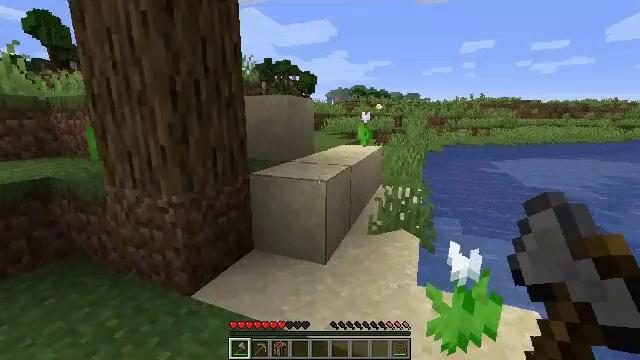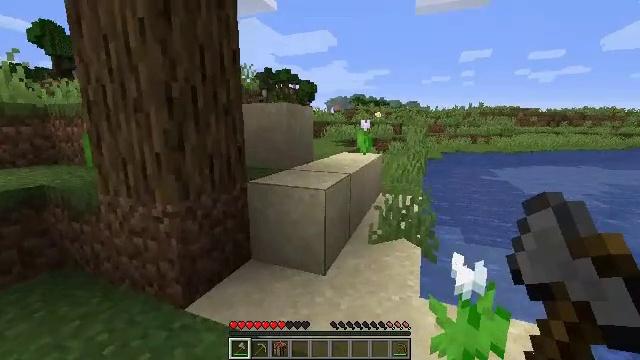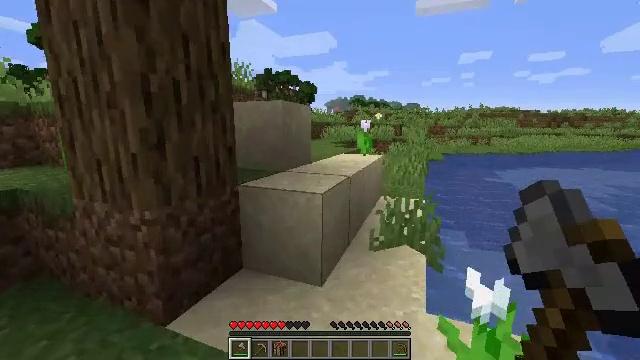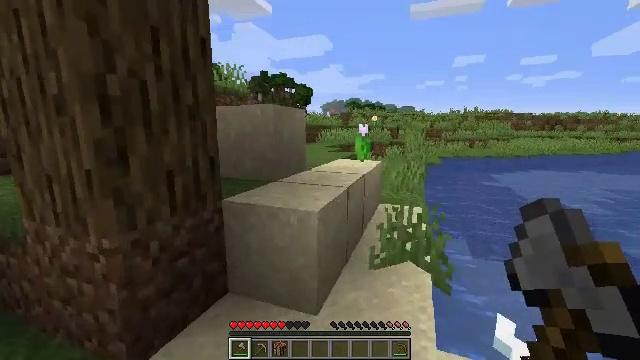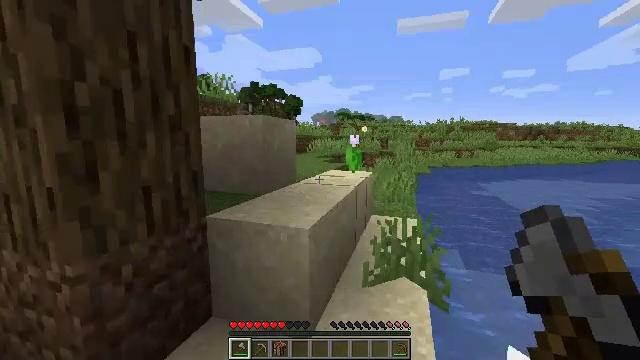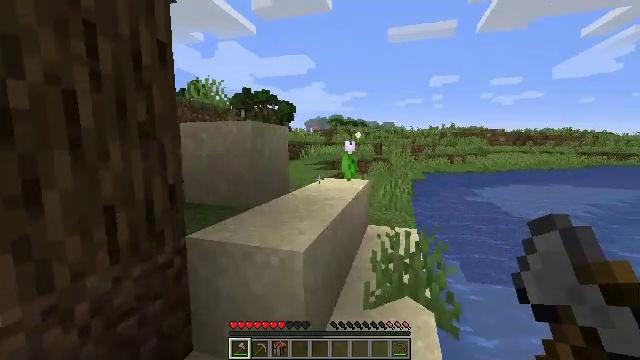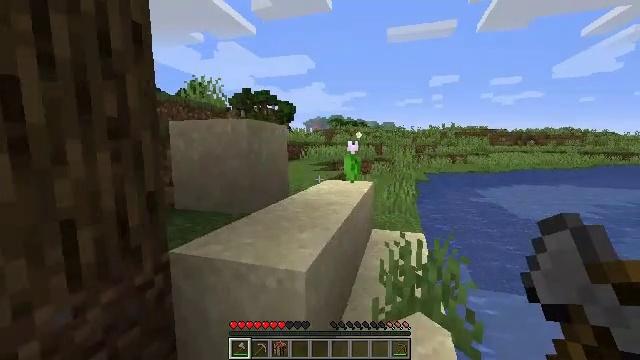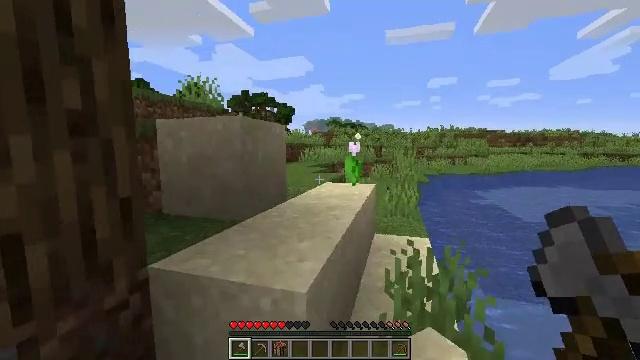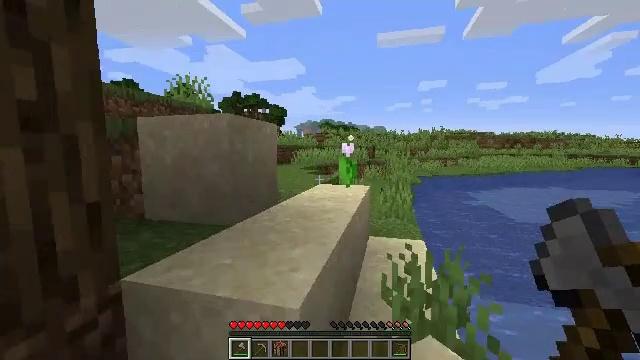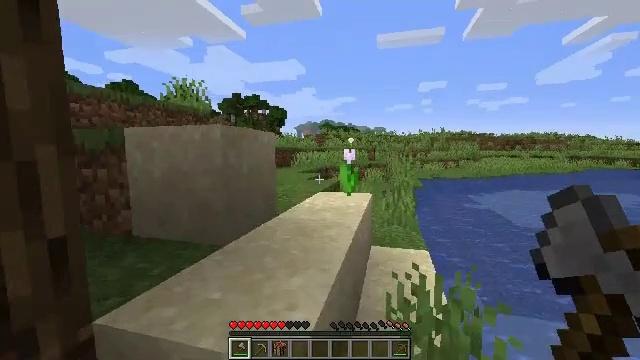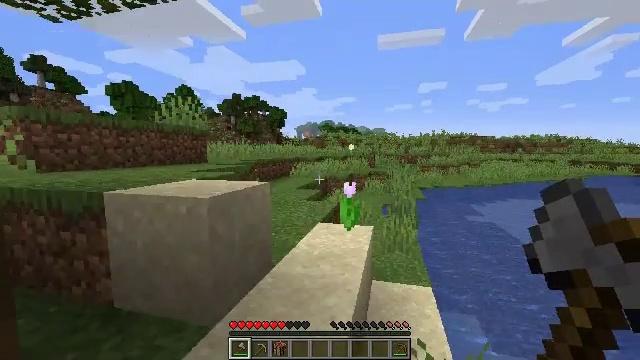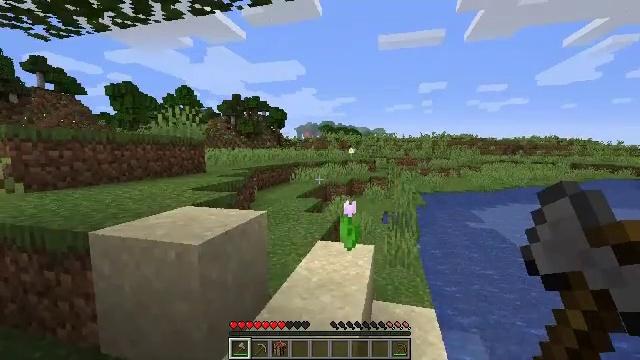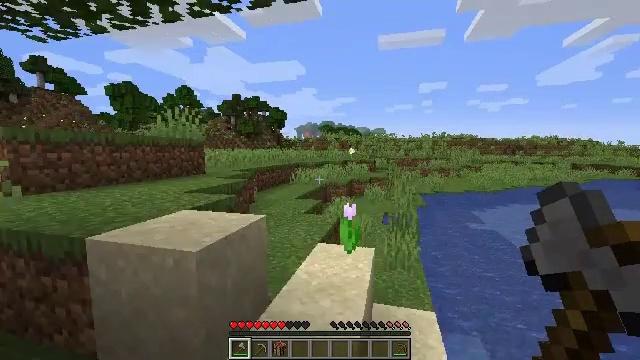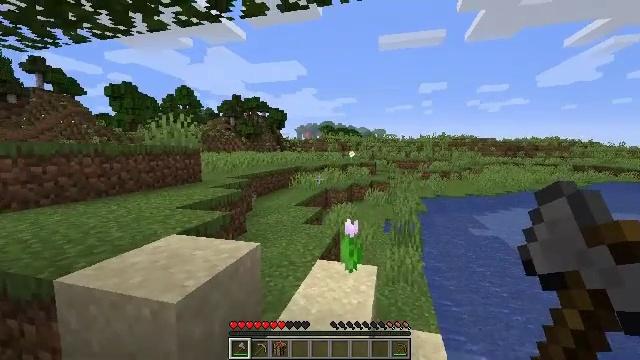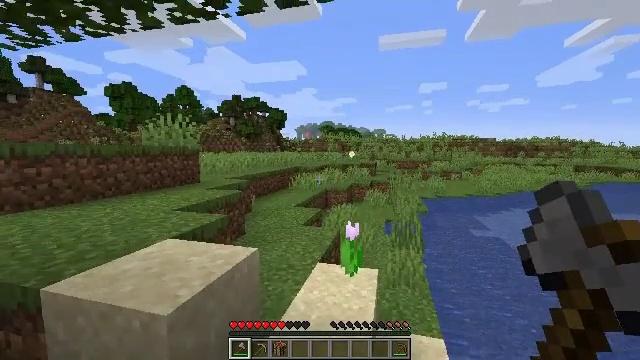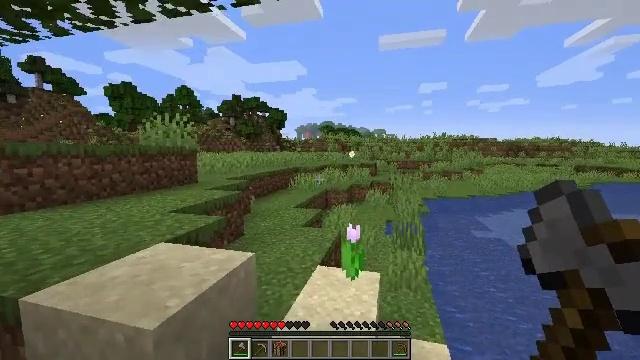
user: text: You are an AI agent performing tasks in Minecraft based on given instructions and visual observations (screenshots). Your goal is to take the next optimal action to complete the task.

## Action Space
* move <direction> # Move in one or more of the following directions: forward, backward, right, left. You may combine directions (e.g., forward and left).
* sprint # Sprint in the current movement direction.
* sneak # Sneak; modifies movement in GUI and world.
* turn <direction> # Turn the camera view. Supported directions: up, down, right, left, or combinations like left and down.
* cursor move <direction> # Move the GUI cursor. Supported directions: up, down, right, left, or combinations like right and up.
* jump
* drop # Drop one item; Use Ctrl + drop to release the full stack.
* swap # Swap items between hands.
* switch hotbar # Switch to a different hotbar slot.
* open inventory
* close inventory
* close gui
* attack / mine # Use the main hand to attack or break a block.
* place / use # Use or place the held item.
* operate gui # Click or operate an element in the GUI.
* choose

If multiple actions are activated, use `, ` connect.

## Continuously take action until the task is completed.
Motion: motion action
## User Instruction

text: Mine seagrass underwater.
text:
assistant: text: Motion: move forward, turn up
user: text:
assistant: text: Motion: move forward
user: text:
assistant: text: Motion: move forward
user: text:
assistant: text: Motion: move forward, turn right and up
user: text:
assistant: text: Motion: move forward, turn right and up
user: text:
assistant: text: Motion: move forward
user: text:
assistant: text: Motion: move forward
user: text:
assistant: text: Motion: move forward, turn right
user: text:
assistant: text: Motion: move forward, jump
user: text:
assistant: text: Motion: move forward, jump
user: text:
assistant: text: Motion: move forward, jump
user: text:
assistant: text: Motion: move forward, jump
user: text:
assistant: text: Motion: move forward, jump
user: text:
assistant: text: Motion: move forward
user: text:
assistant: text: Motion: move forward
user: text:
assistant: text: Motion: move forward
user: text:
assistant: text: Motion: move forward
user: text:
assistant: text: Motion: move forward, turn right
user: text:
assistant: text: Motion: move forward
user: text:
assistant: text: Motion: move forward
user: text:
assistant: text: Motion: move forward
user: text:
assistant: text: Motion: move forward, turn right
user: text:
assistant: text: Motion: move forward
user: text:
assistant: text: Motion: move forward, turn right and up
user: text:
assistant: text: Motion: move forward, turn right and up
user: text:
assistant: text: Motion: move forward and move left
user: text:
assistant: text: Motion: move forward and move left
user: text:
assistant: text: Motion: move forward and move left
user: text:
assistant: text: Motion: move forward and move left
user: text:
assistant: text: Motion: move forward and move left